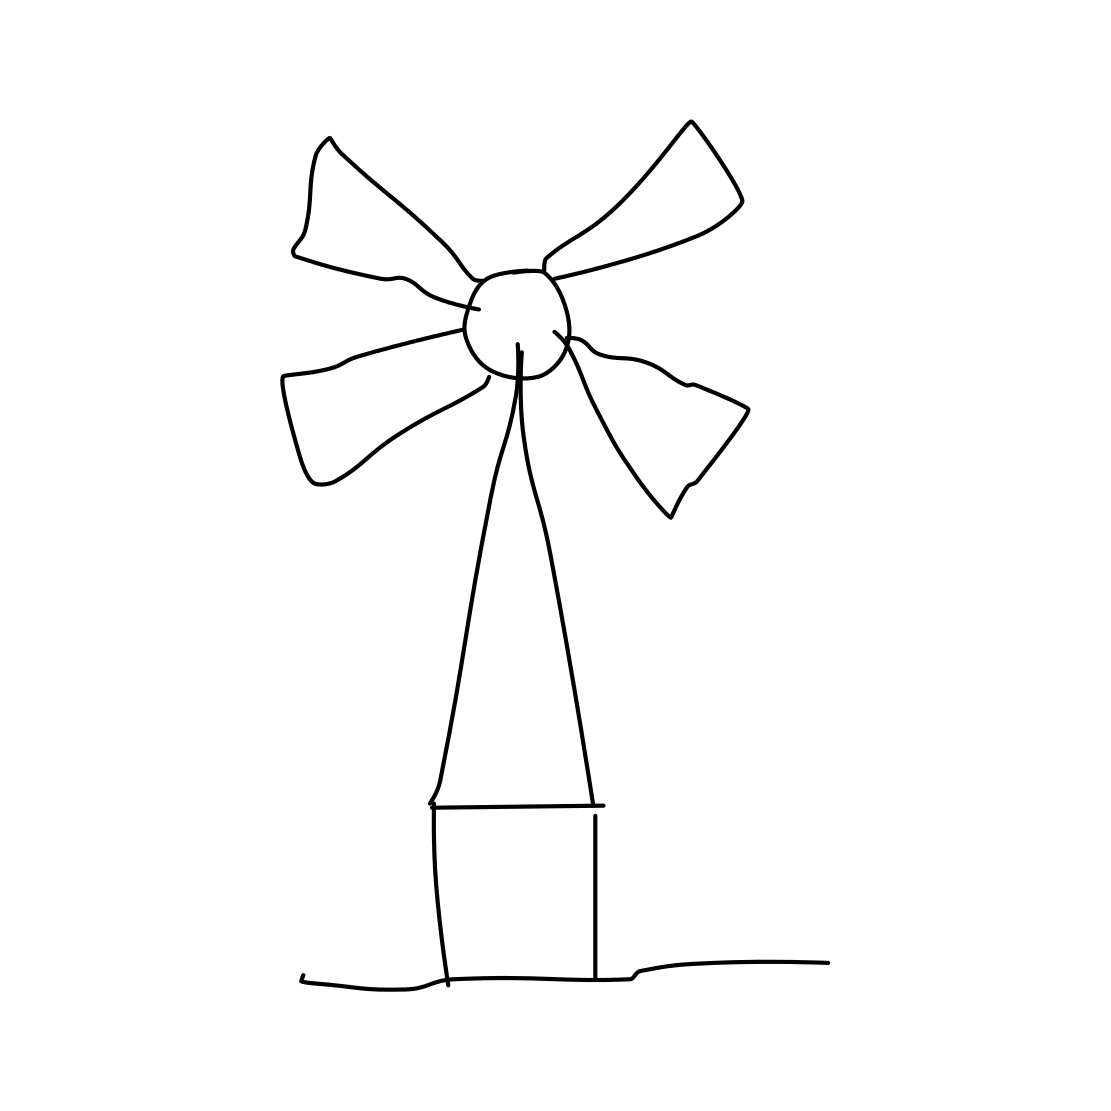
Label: windmill